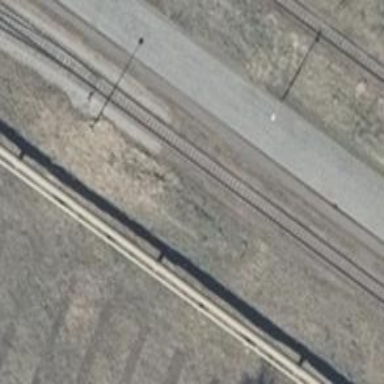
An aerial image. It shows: Railway switch.